Interaction volume radius: 10 \u00c5
Interaction volume height: 45 \u00c5
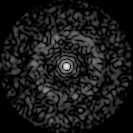
Disorder parameter: 0.8329